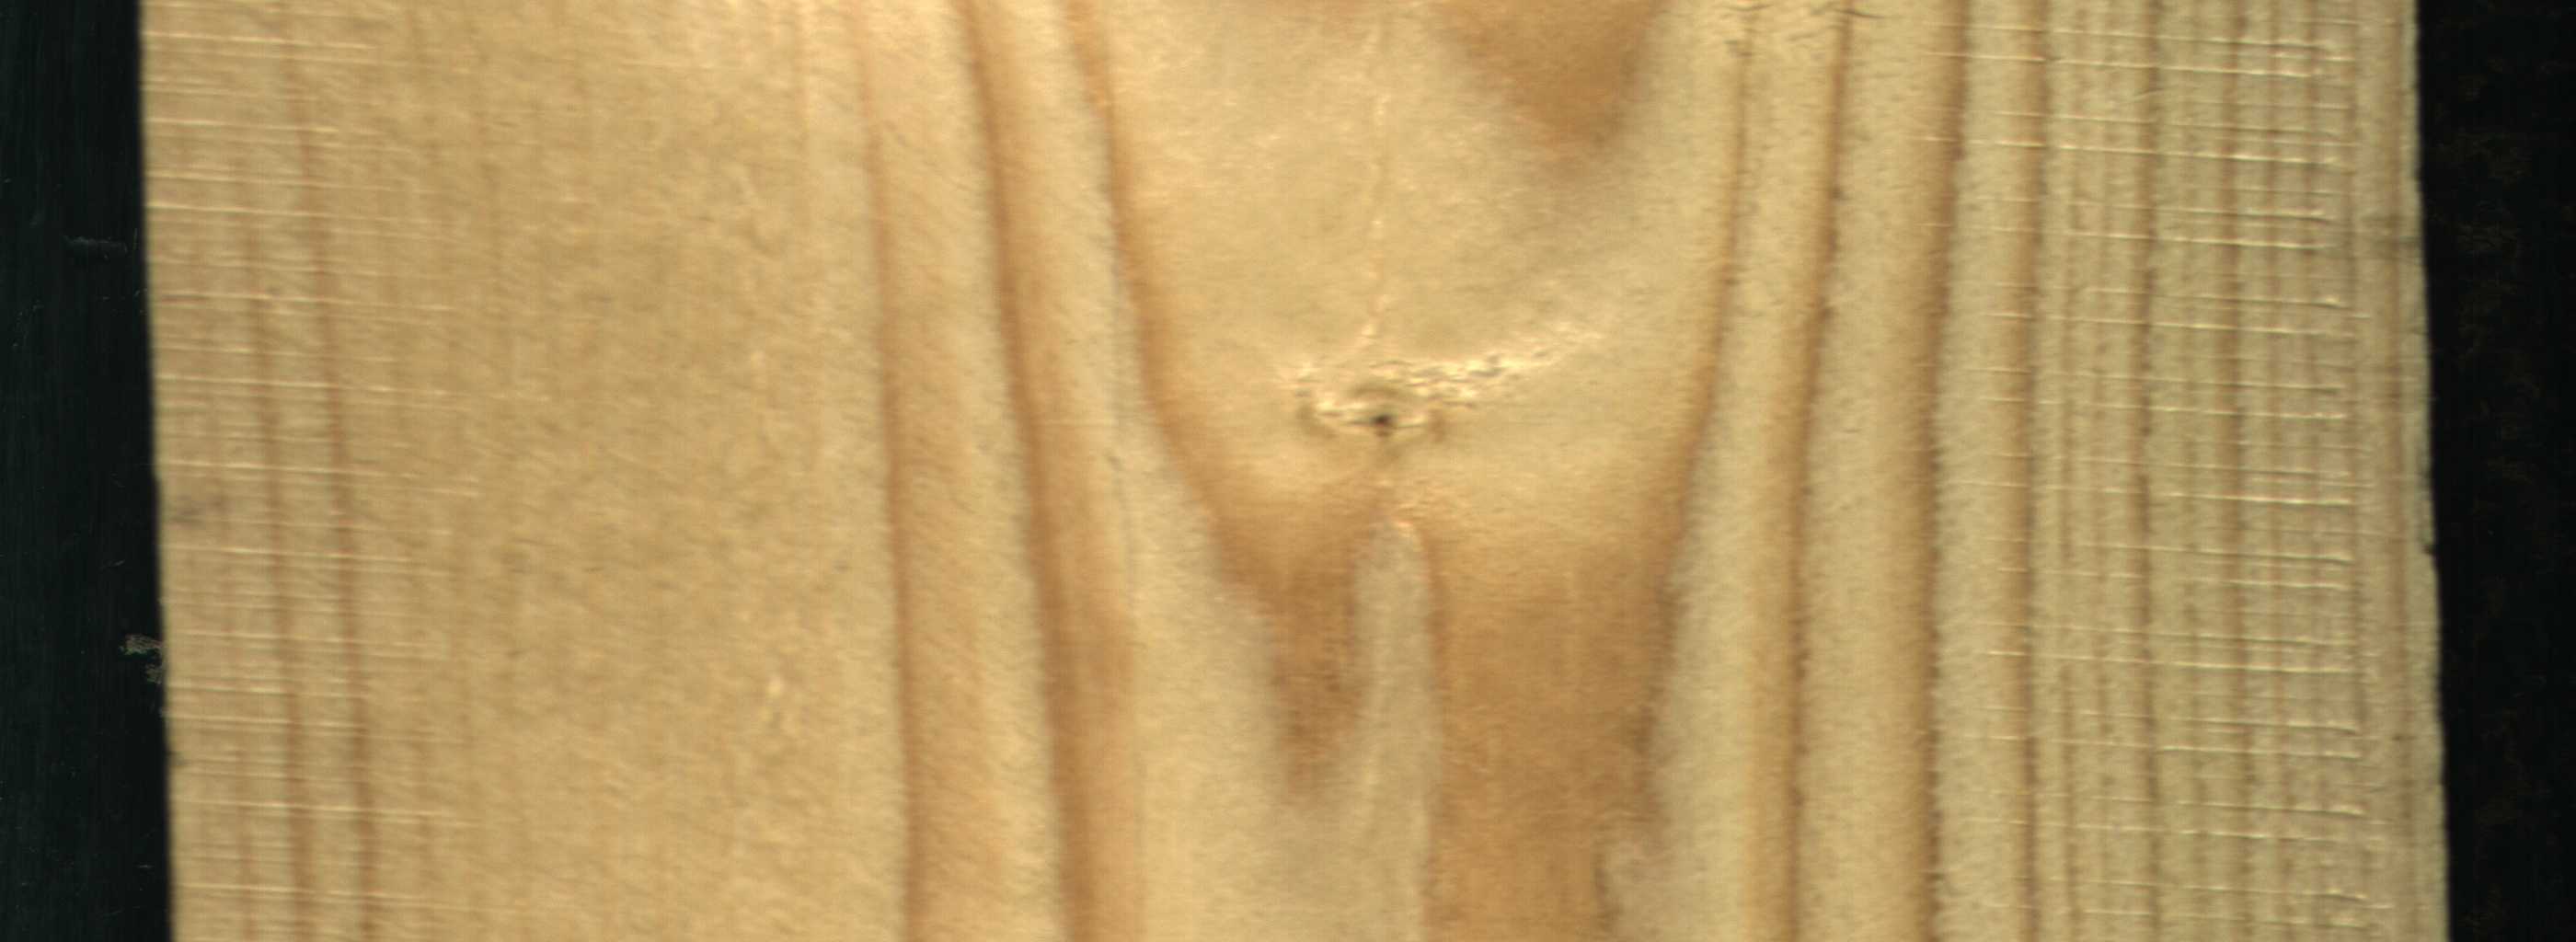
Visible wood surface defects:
Live_Knot